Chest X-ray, AP view. Patient: 31 years old, sex F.
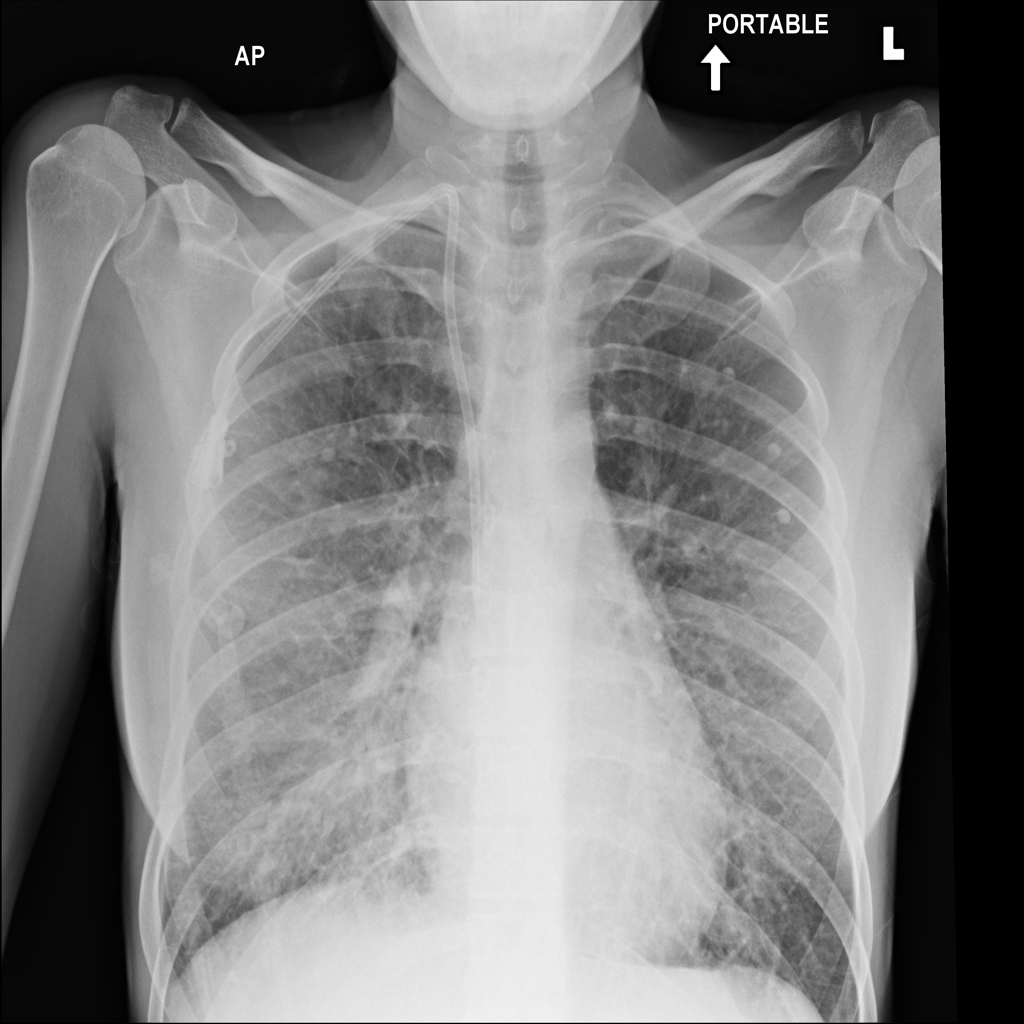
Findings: Edema